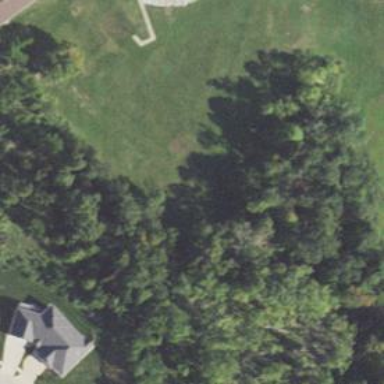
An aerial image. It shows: Disc golf basket.